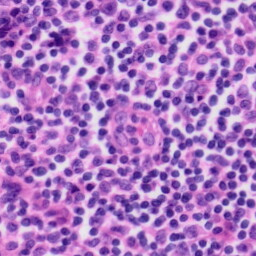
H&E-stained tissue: Tonsil